Question: I'm building responsive webiste. I don't want to set a default height in px, but I want to to something like this. This will be only top of layout. E.g. <URL>.

And my fiddle:
> <URL>
'''
html, body {
margin: 0;
padding:0;
}
div#handler {
width: 100%;
height: 110%;
display:block;
}
div#content {
width: 100%;
height:100%;
background: red;
}
div#content2 {
width: 100%;
height: 10%;
background: blue;
}
'''
HTML
'''
<body>
<div id="handler">
<div id="content">I want to 100% height of browser</div>
<div id="content2">I want 10% of height browser</div>
</div>
</body>
'''
Ps. As I also saw, 100% of height it's buggy on Safari iPhone and Opera Mobile so I don't know what should I do. Of course I can use JS but I want to know is there other way?
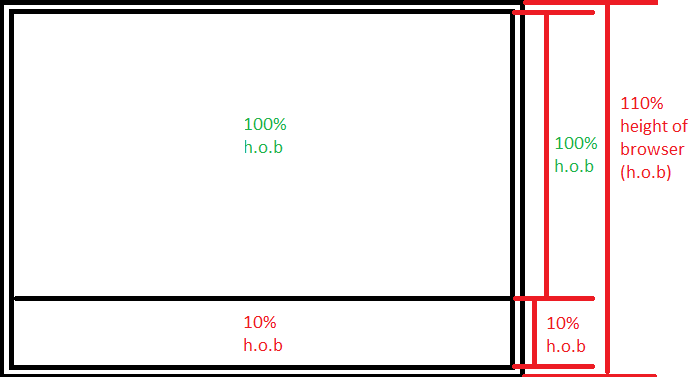
Answer: you need to set body like this
'''
html, body {
margin: 0;
padding:0;
position:absolute;/* this is very important*/
bottom:0;
top:0;
right:0;
left:0;
}
'''
Demo: <URL>
or like this:
'''
html, body {
margin: 0;
padding:0;
position:absolute;/* this is very important*/
left:0;
top:0;
width:100%;
height:100%;
}
'''
and to have the correct values use
'''
*{
margin:0;
padding:0;
-webkit-box-sizing:border-box;
-moz-box-sizing:border-box;
box-sizing:border-box;
}
'''
or just change you code to
'''
html, body {
margin: 0;
padding:0;
height:100%;
}
'''
demo: <URL>